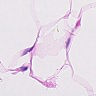
Metastatic tissue present: no